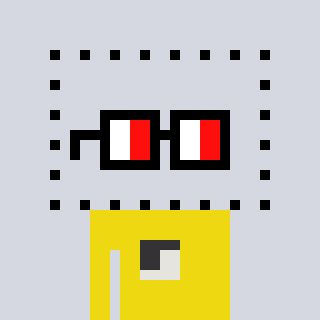
a pixel art character with square glasses with black frames and red eyes, a void-shaped head and a yellow-colored body on a cool background